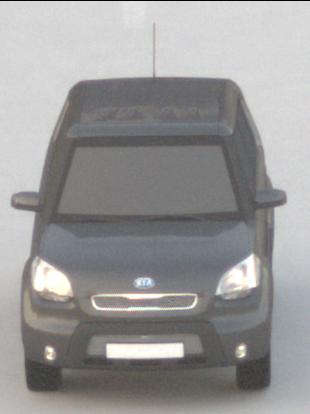
Make: KIA
Model: Soul 1.6
Detailed model: Soul (AM)
Model produced from: 2009/02
Model produced until: 2009/11
Doors: 5
Color: gray
Road condition: dry road
Daytime: sunrise or sunset
Contrast: low contrast